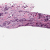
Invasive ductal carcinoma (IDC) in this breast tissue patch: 0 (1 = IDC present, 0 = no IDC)